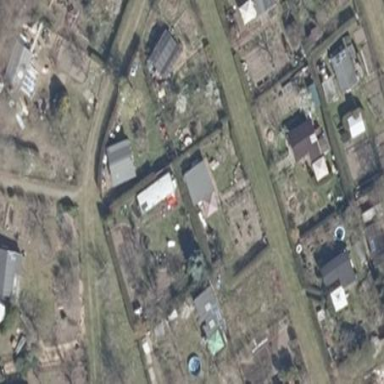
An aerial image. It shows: Hedge acting as barrier.